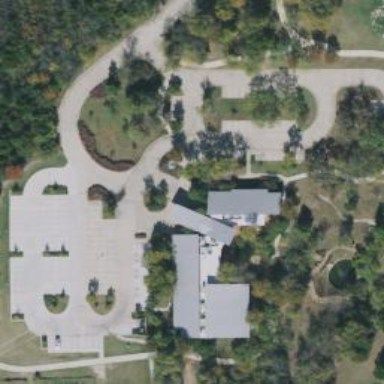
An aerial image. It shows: Community center building.